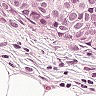
Metastatic tissue present: yes